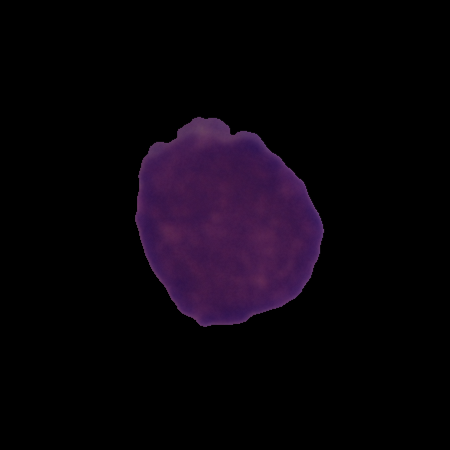
Label: cancer